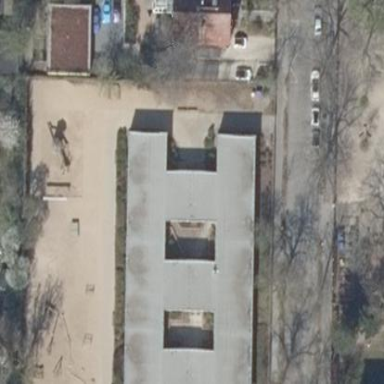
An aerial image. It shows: School.